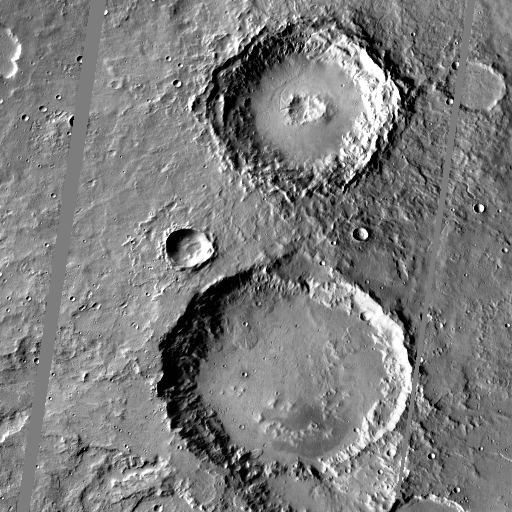
Crater classes present: Background, Other, Layered, Secondary